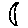
Label: moon